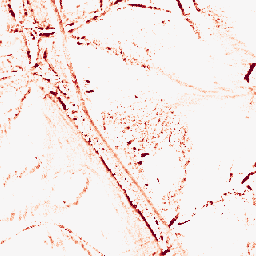
Category: morphological
Decomposition family: morphological_diamond
Decomposition parameters: operation: opening
radius: 3
Upsampling method: nearest
Upsampling parameters: scale: 8
Upsampling scale: 8